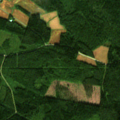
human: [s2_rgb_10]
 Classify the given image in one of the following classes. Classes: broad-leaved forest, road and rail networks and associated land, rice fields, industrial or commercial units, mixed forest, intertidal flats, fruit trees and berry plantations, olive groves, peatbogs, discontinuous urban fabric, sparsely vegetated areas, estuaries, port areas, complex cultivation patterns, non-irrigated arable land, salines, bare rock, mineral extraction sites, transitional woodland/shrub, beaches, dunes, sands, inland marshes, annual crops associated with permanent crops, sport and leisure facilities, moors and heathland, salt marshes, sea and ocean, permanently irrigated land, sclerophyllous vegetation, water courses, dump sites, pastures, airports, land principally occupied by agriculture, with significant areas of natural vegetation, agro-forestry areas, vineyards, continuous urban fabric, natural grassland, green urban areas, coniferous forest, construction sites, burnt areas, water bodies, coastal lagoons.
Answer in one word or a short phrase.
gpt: coniferous forest, mixed forest